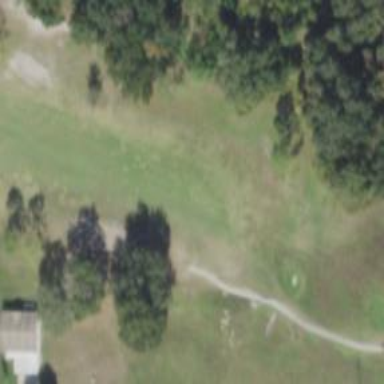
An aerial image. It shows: View of golf hole.